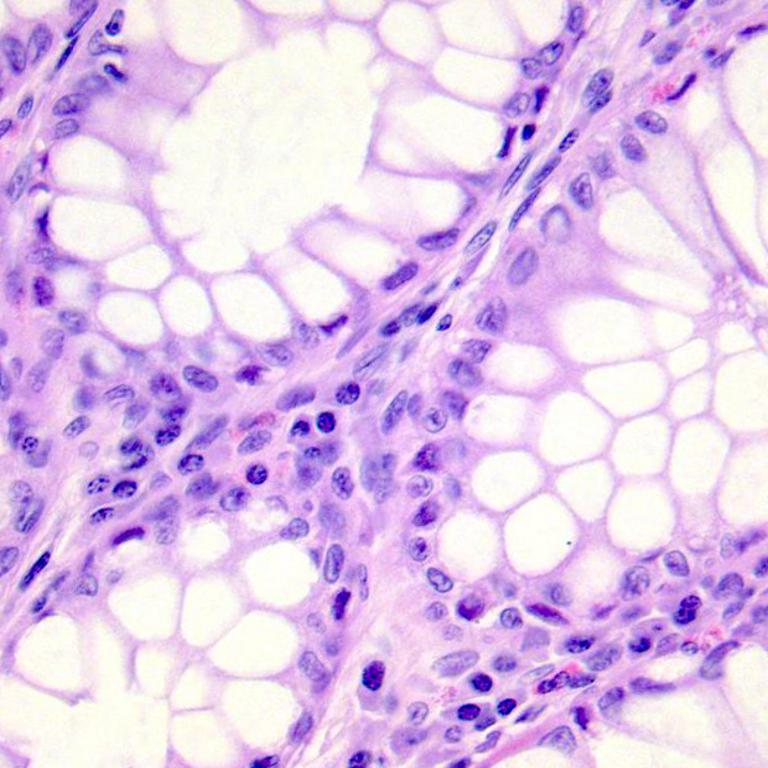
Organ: colon
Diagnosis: benign